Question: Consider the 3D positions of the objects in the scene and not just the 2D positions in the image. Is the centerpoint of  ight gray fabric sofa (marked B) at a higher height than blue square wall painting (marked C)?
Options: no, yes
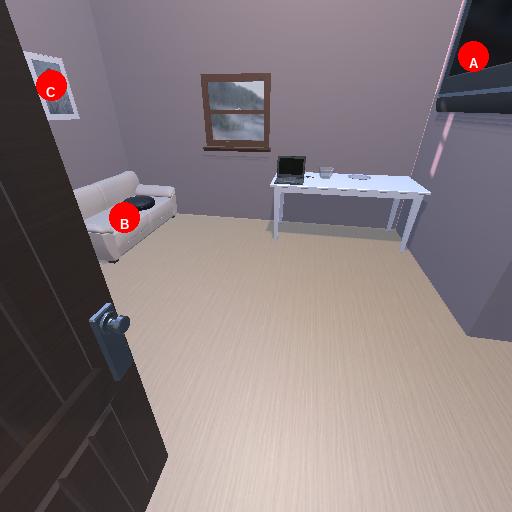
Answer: no